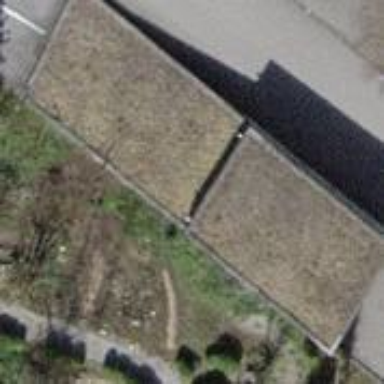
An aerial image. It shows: Group of garages.